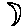
Label: moon